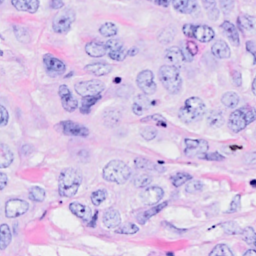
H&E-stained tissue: Breast